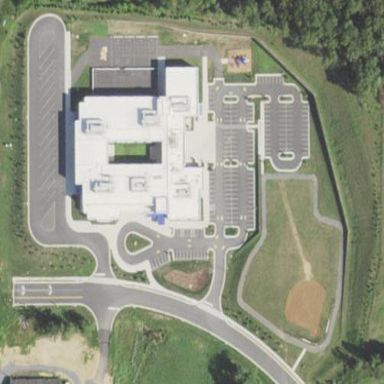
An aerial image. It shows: School.